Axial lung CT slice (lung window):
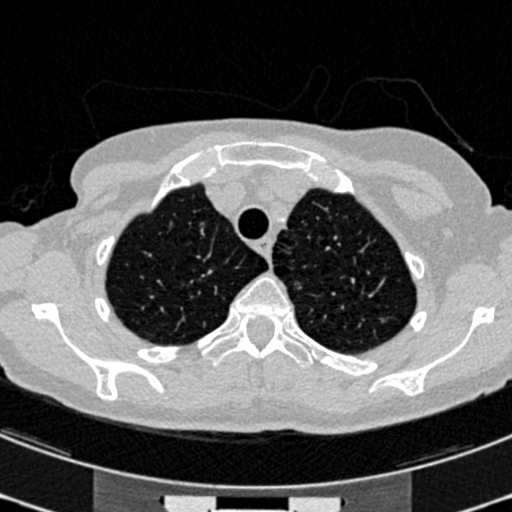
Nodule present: no